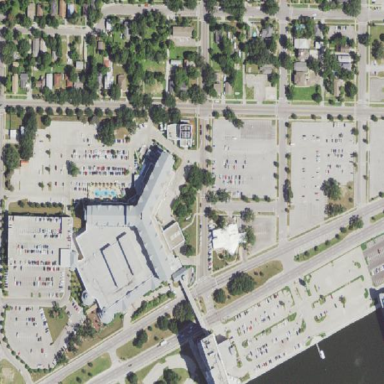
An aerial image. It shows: Casino.